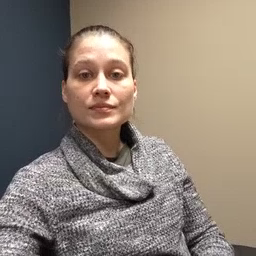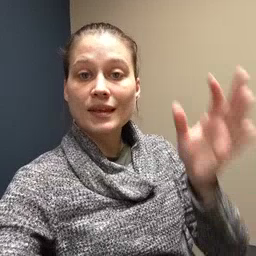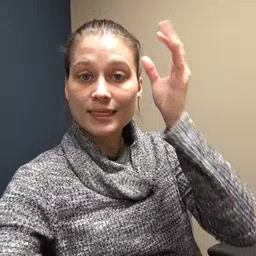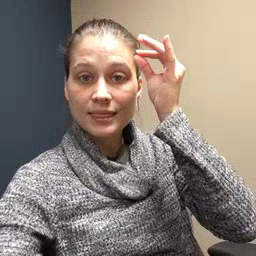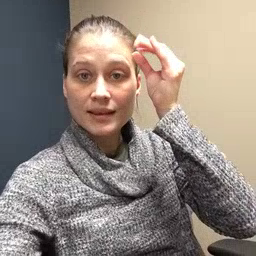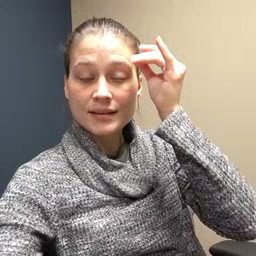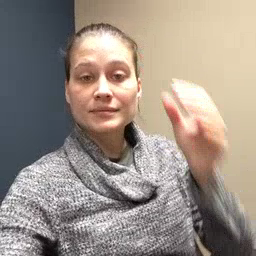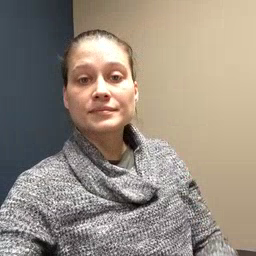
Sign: think